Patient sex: M
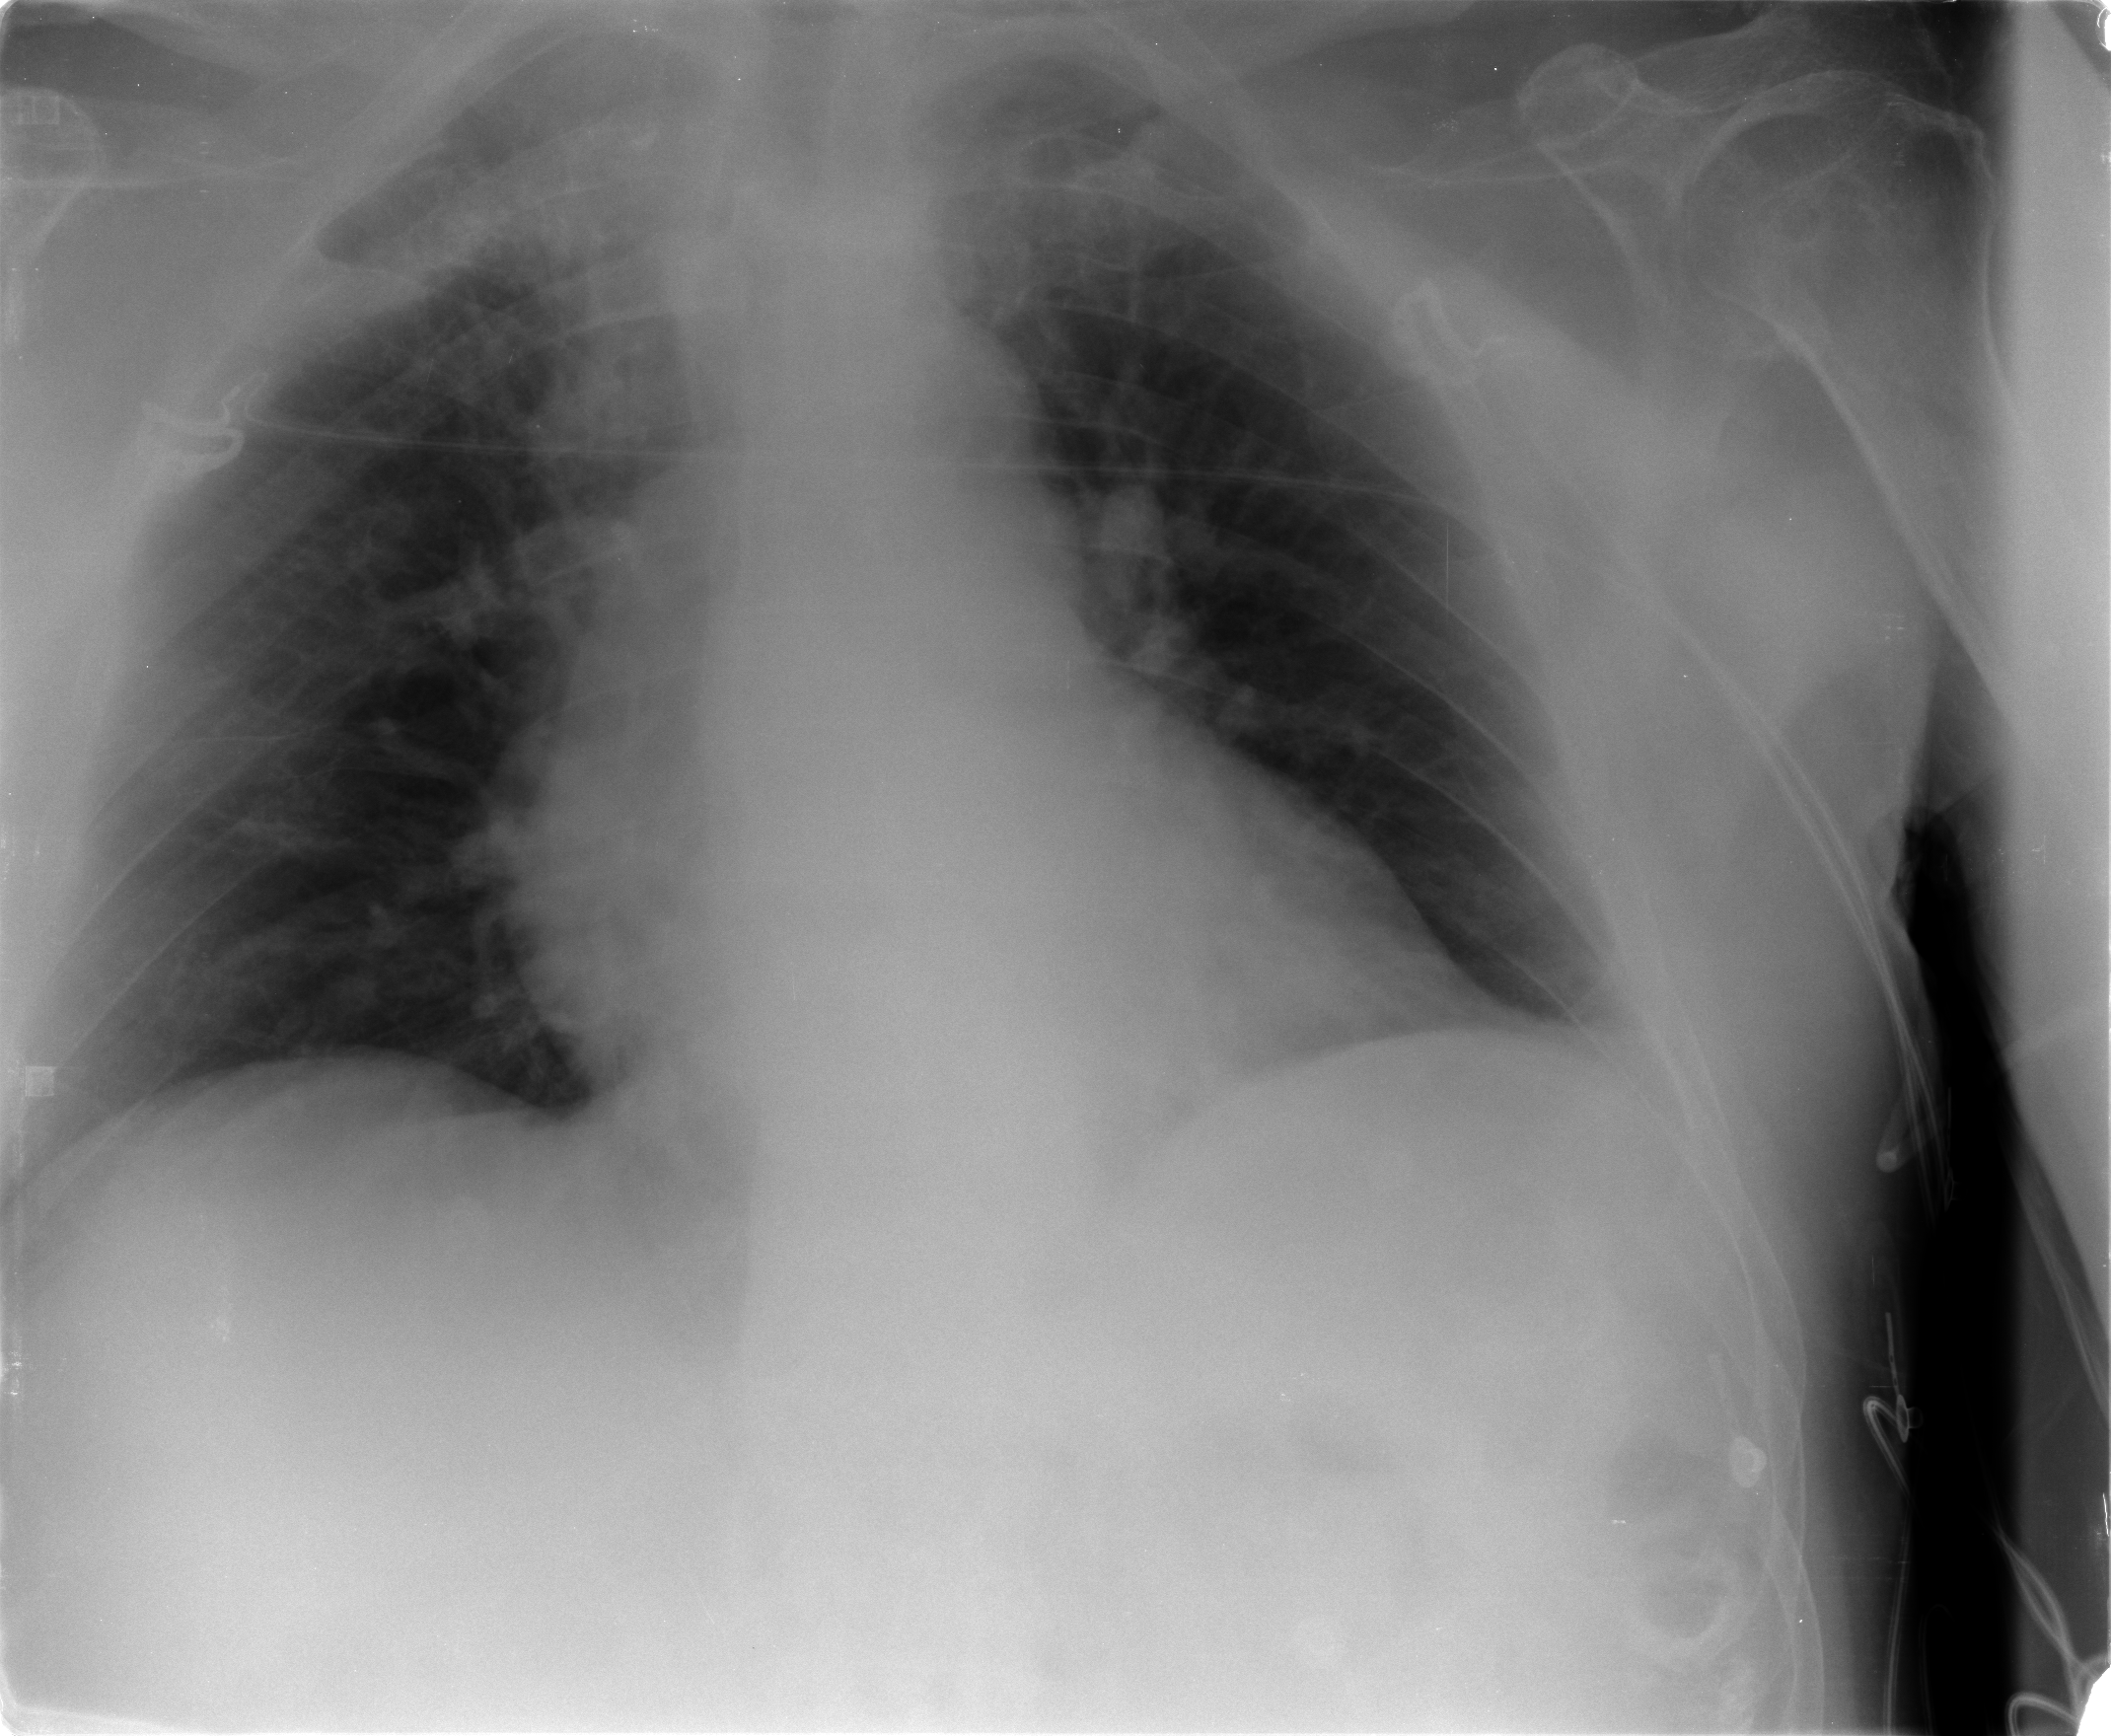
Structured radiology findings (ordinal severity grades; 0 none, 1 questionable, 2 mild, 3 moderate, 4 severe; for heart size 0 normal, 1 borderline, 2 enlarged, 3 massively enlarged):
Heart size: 0
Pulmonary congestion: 2
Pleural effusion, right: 1
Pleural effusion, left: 1
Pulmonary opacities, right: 1
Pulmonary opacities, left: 0
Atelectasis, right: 0
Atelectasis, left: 0